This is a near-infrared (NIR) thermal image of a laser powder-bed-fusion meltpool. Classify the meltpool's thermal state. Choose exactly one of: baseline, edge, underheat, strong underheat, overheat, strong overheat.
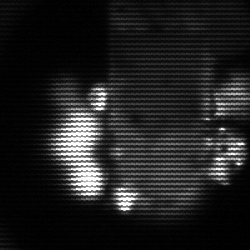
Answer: strong underheat